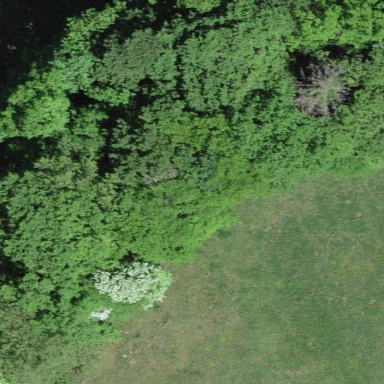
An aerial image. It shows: Forest area.